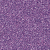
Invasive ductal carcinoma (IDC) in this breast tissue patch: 1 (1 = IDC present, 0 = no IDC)